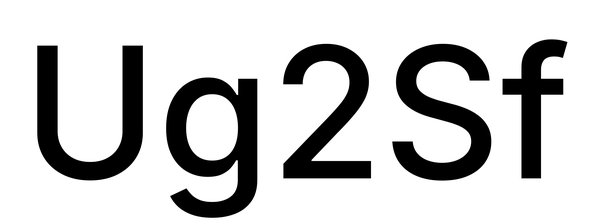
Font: Inter_Medium